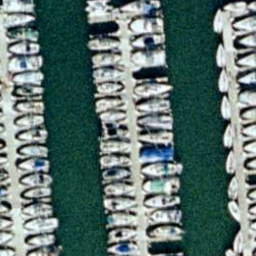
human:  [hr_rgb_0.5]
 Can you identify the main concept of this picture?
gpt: harbor